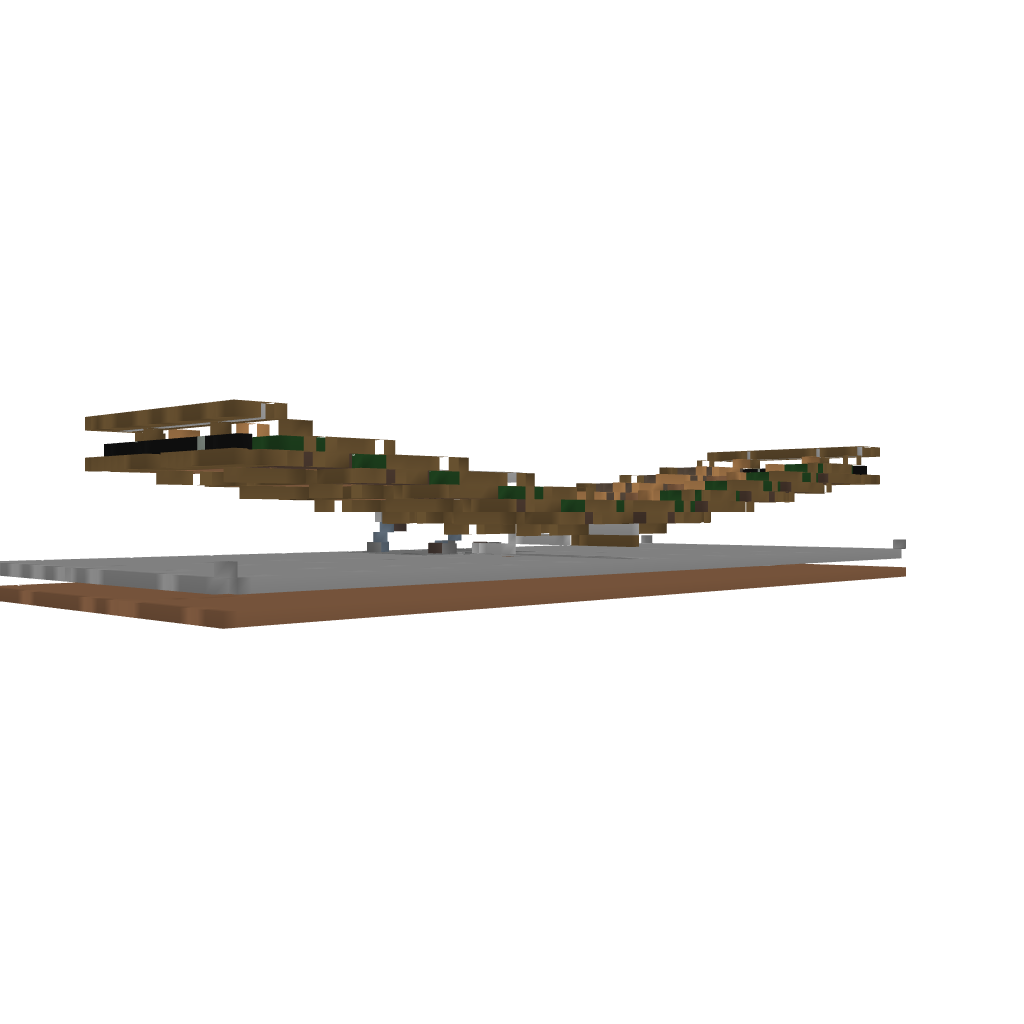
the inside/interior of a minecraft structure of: Semi-AutoFarm